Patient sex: F
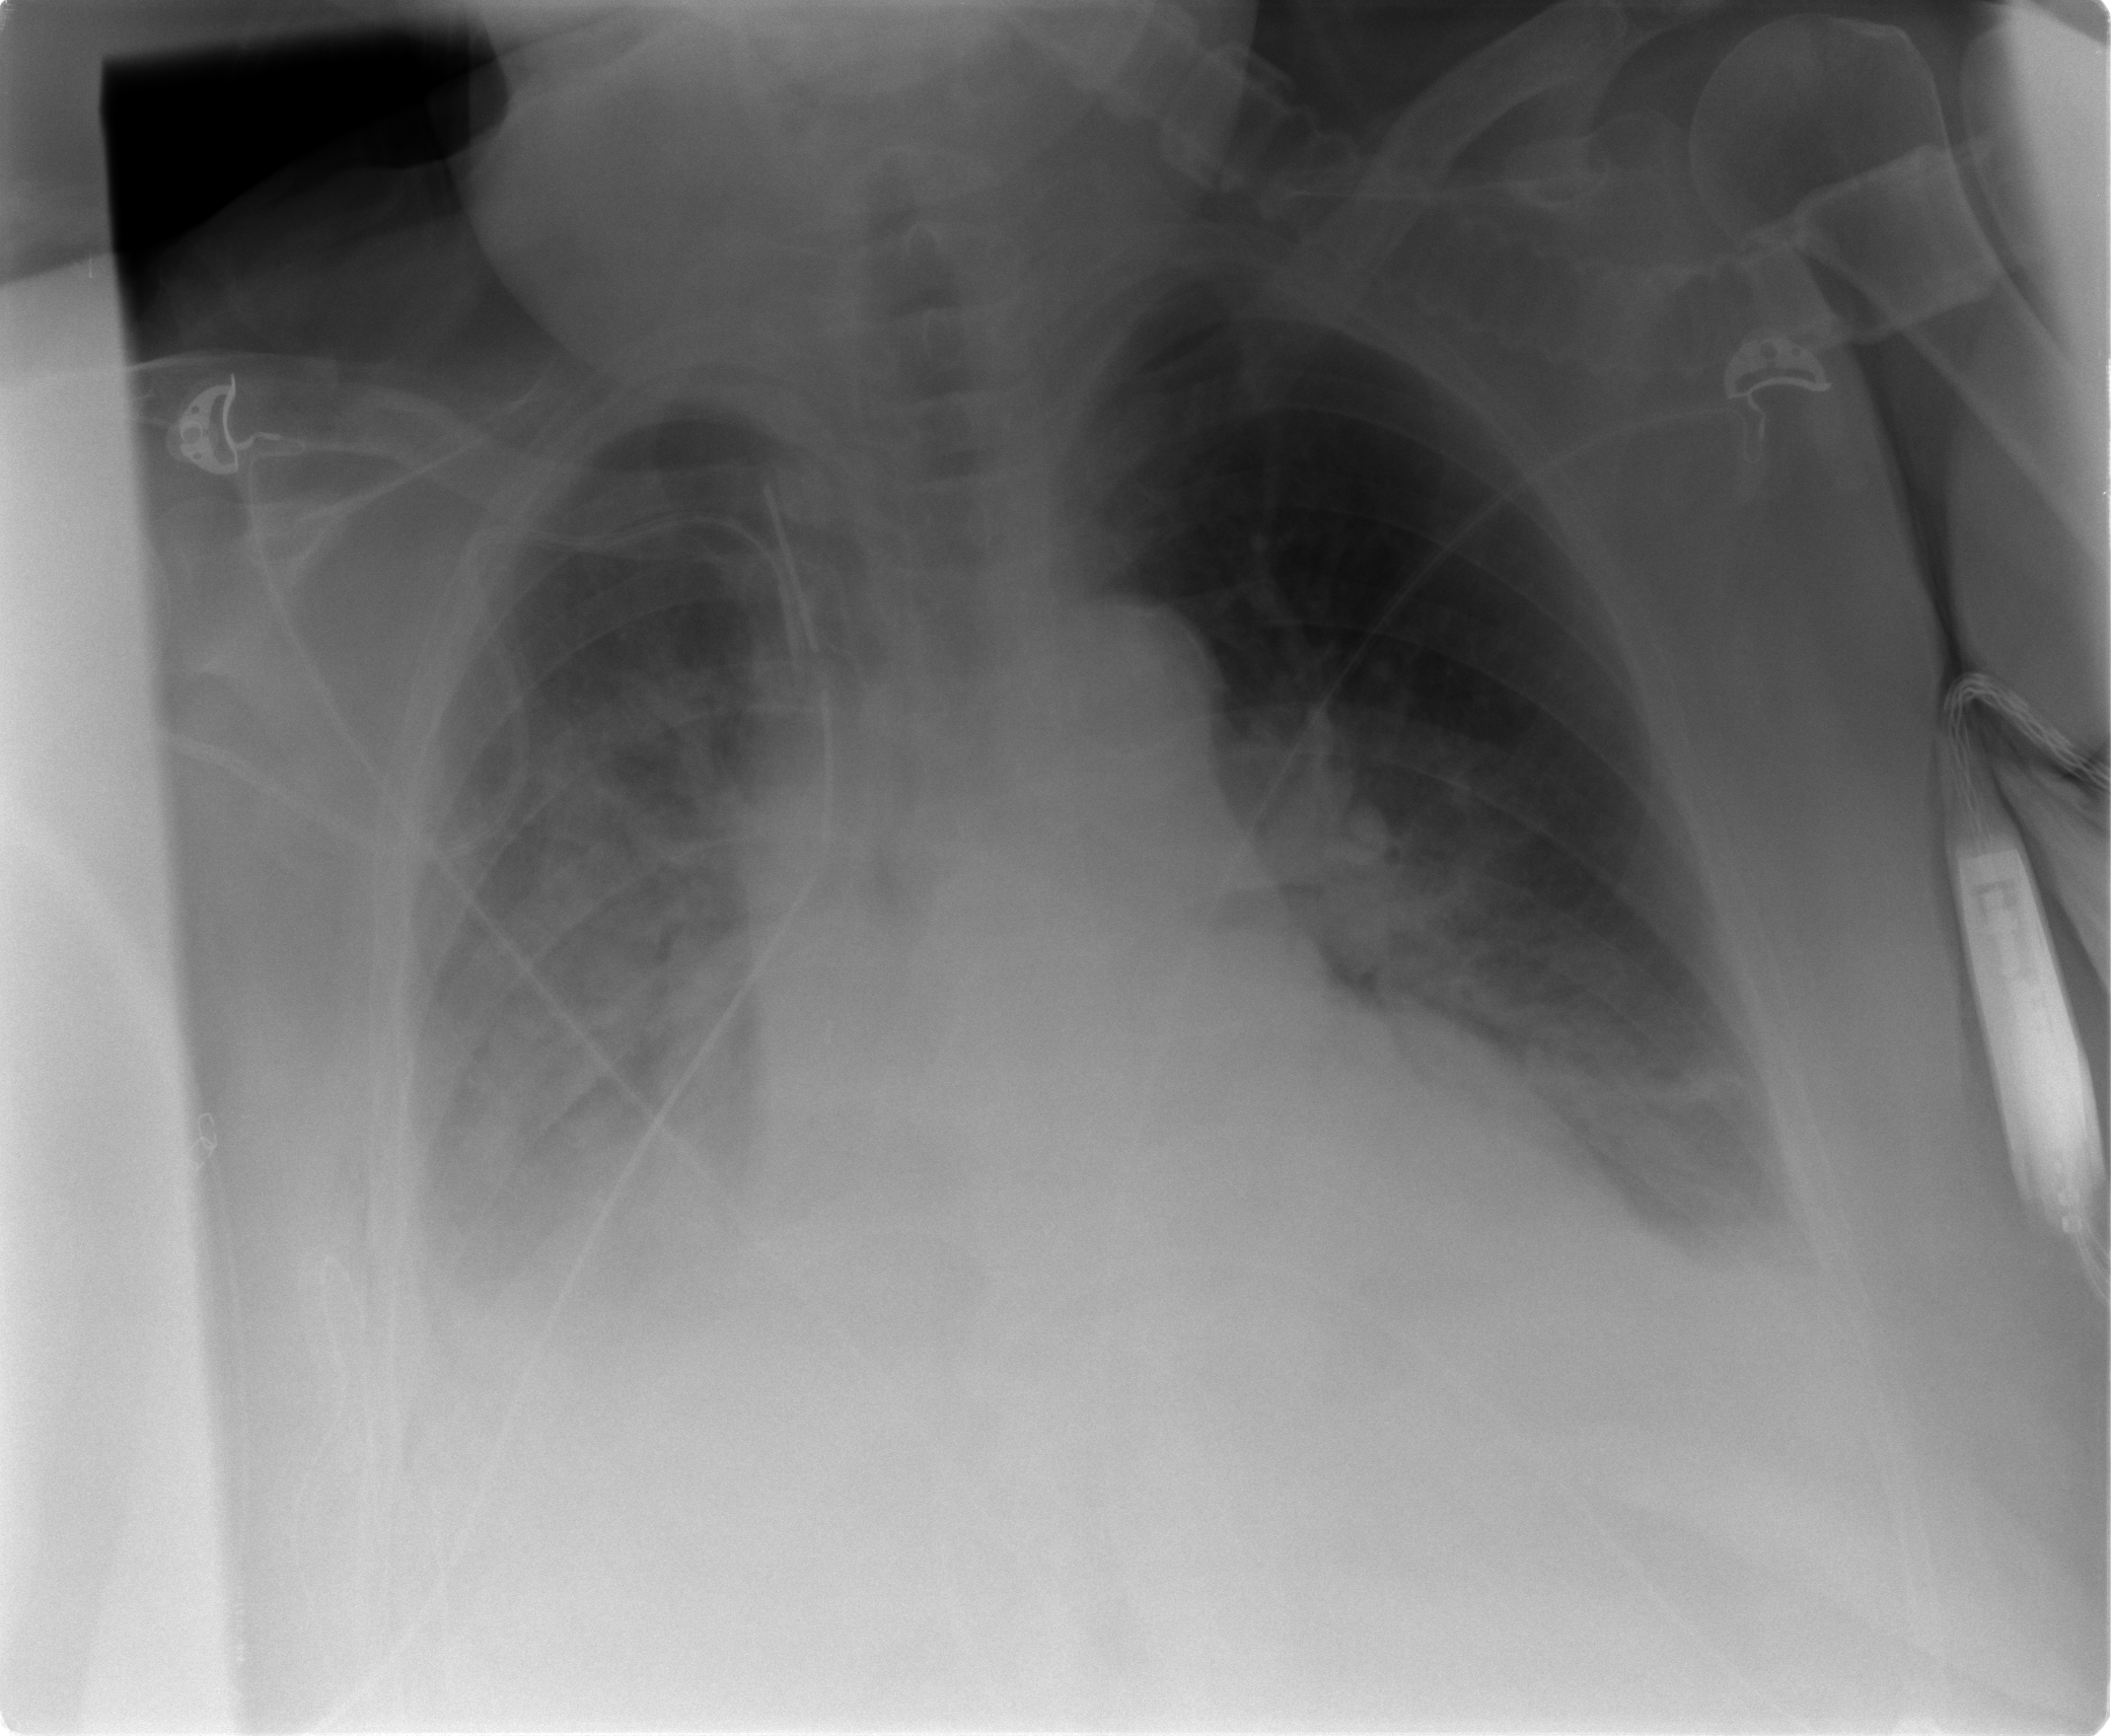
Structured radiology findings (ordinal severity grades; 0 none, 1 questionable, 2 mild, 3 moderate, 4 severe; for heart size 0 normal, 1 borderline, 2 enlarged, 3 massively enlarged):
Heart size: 0
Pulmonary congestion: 2
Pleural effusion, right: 3
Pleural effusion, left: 2
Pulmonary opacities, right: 3
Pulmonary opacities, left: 1
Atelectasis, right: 3
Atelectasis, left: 2